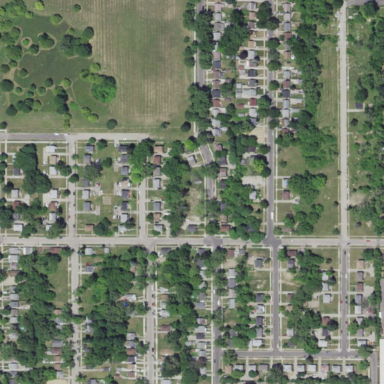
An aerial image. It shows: This residential area consists of single-family homes.